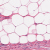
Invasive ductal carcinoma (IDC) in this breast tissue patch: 0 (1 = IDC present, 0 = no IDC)